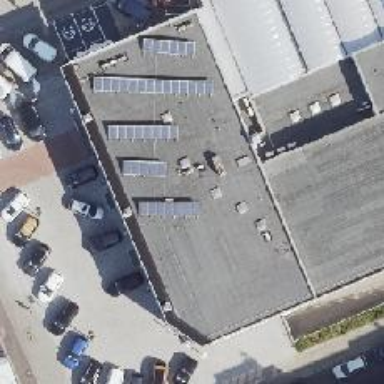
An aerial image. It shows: Car shop offering both dealer and repair services.